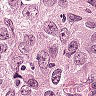
Metastatic tissue present: yes